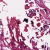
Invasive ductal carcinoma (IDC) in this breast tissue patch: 0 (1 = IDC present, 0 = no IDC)